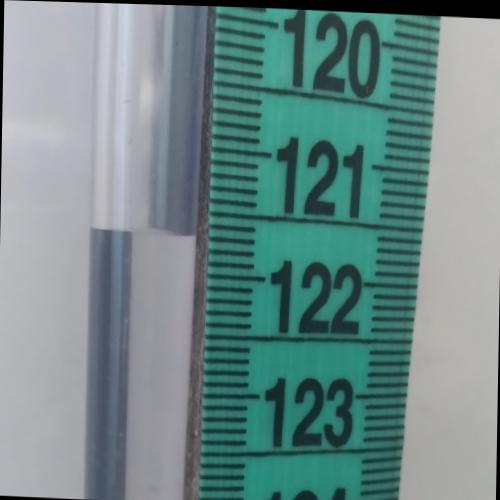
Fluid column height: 121.7 cm